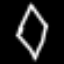
Label: diamond